Aerial crown-view tile of a tropical tree (Barro Colorado Island, Panama), acquired 20250512:
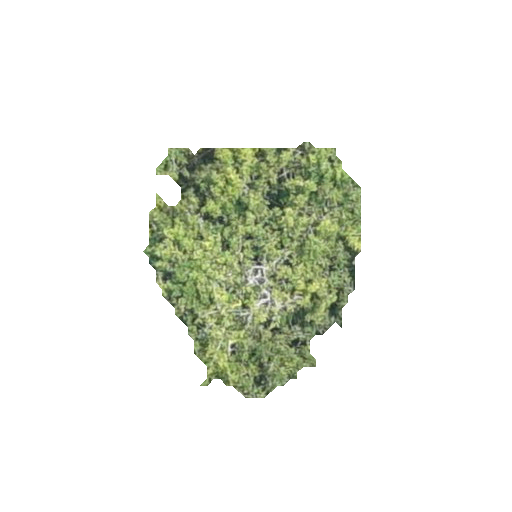
Species: Protium panamense
GBIF accepted scientific name: Protium panamense
Crown area: 58.788 m²